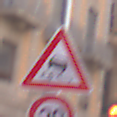
Verkehrszeichen: SchleuderOderRutschgefahr
Zusatzzeichen unten: Geschwindigkeit20
Umgebung: Outdoor, Urban
Tageszeit: MorningAfternoon
Wetter: PartlyCloudy
Licht: Natural
Jahreszeit: NotSpecified
Kontrast: LowContrast